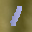
Label: 1